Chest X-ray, PA view. Patient: 65 years old, sex M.
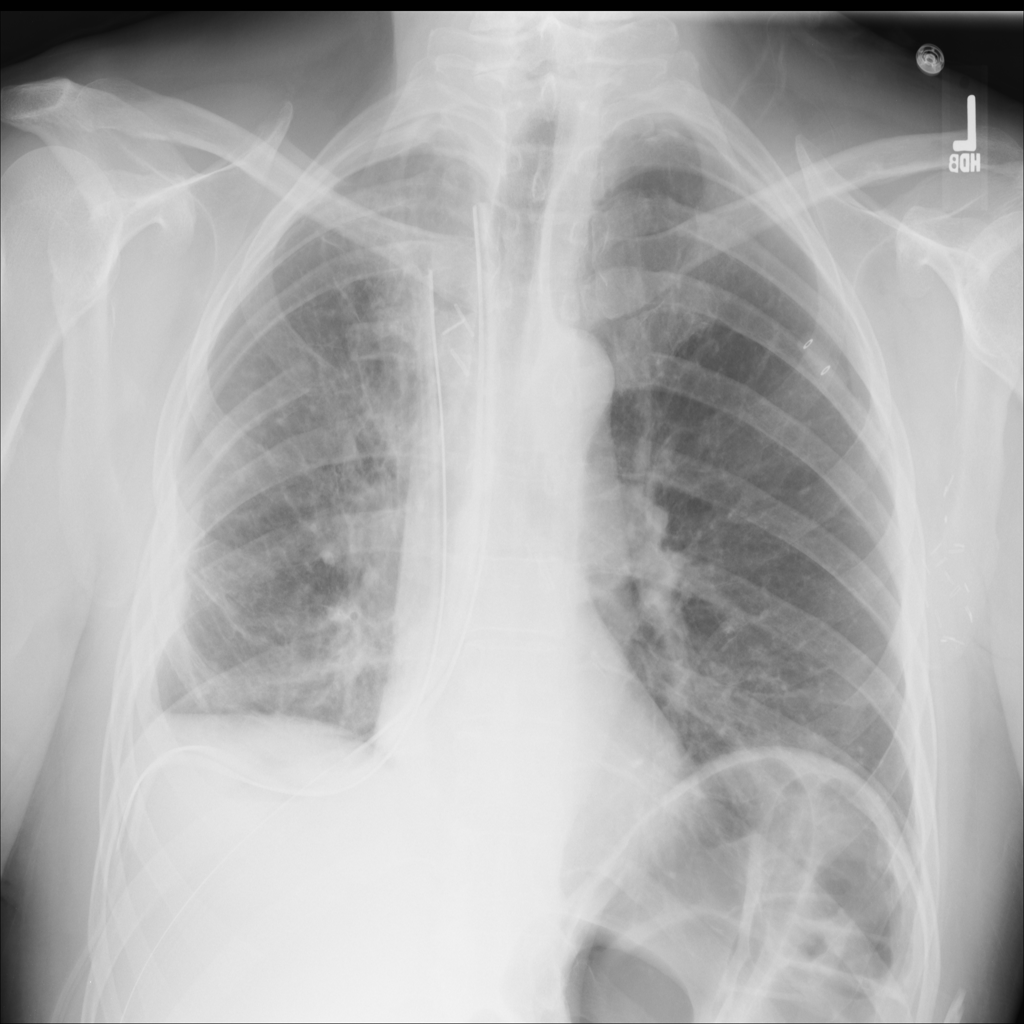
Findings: Pleural_Thickening